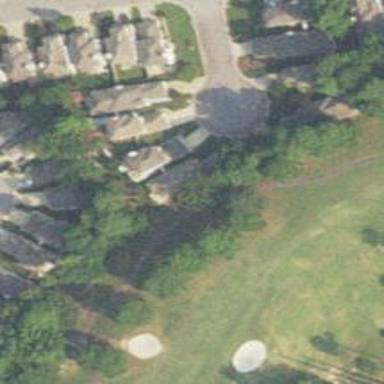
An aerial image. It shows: Path designated for golf carts.